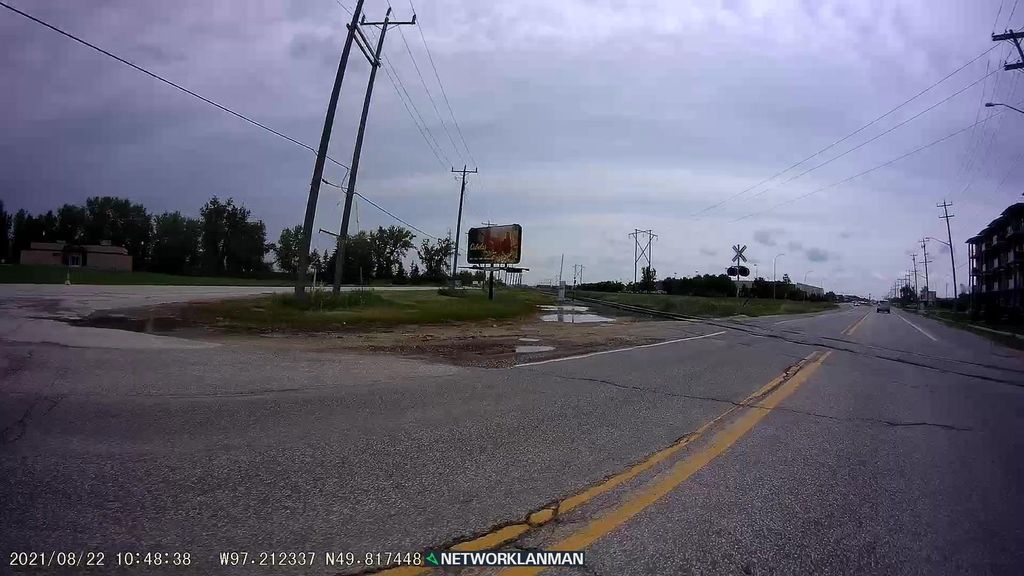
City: winnipeg